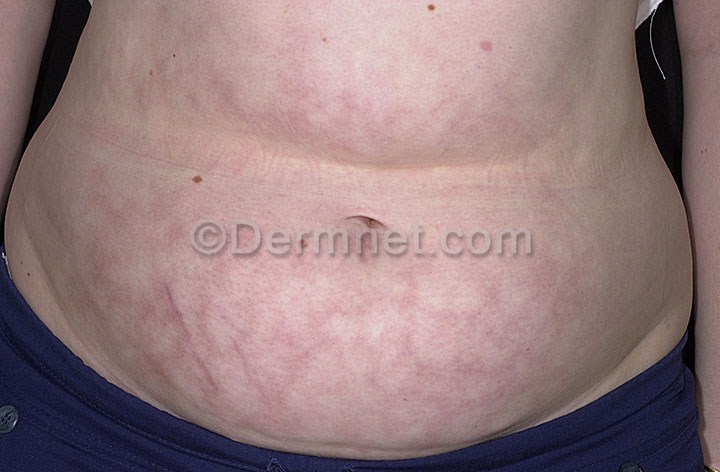
Disease: Light Diseases and Disorders of Pigmentation